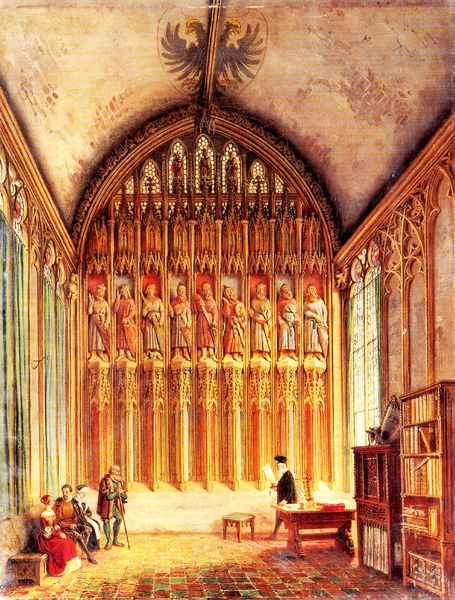
Titel: Köln, Rathaus, Hansasaal
Standort: Köln (EU - D - NRW)
Schlagwörter: adler, mann, menschen, damen, fenster, frau, kleid, licht, männer, orange, raum, stuhl, tisch, rot, herren, regal, gelehrte, kirche, sonne, gotik, stock, bücher, schrank, schreibtisch, bogen, gehstock, bank, hocker, figuren, lesen, gewölbe, fliesen, wappen, statuen, bibliothek, heilige, maßwerk, doppeladler, doppelkopfadler, advokat, maßbogen, hell bücher